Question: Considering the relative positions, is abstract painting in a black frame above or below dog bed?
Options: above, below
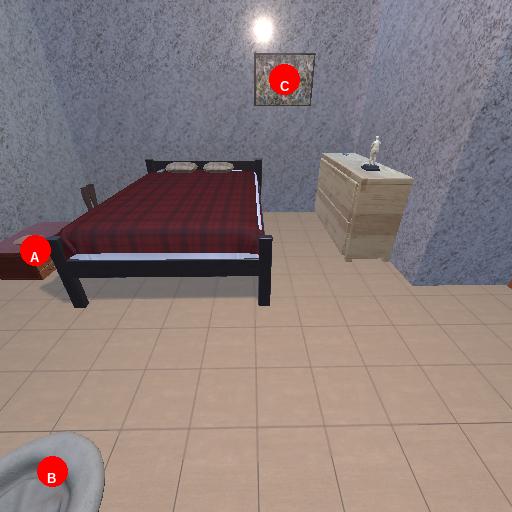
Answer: above